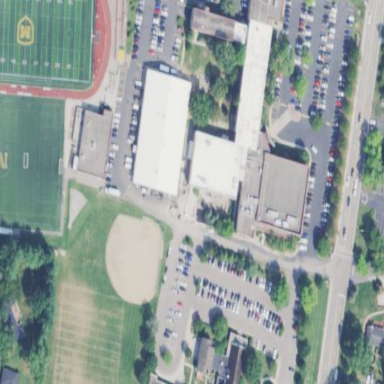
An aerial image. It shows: School.